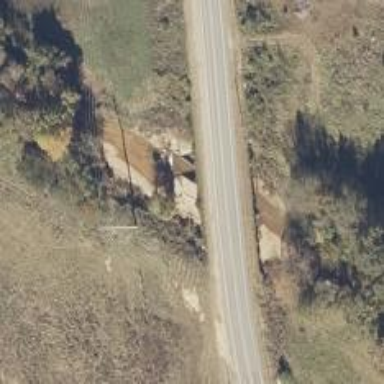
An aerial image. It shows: Culvert tunnel.